Aerial crown-view tile of a tropical tree (Barro Colorado Island, Panama), acquired 20240716:
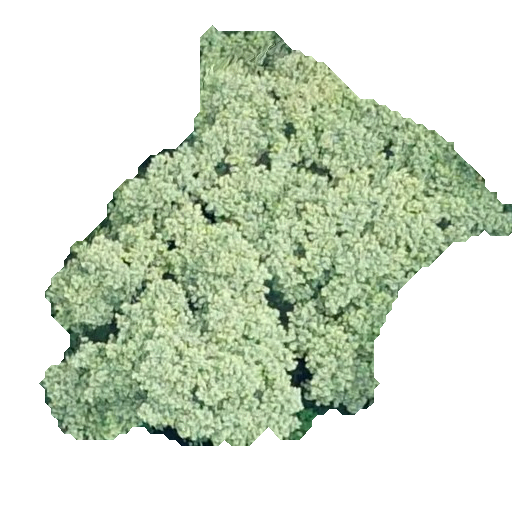
Species: Luehea seemannii
GBIF accepted scientific name: Luehea seemannii
Crown area: 181.854 m²